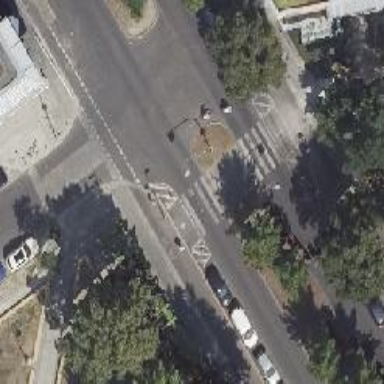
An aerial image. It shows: Marked crossing with zebra designation and right kerb extension. Island is present in the crossing.